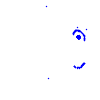
Particle: pion